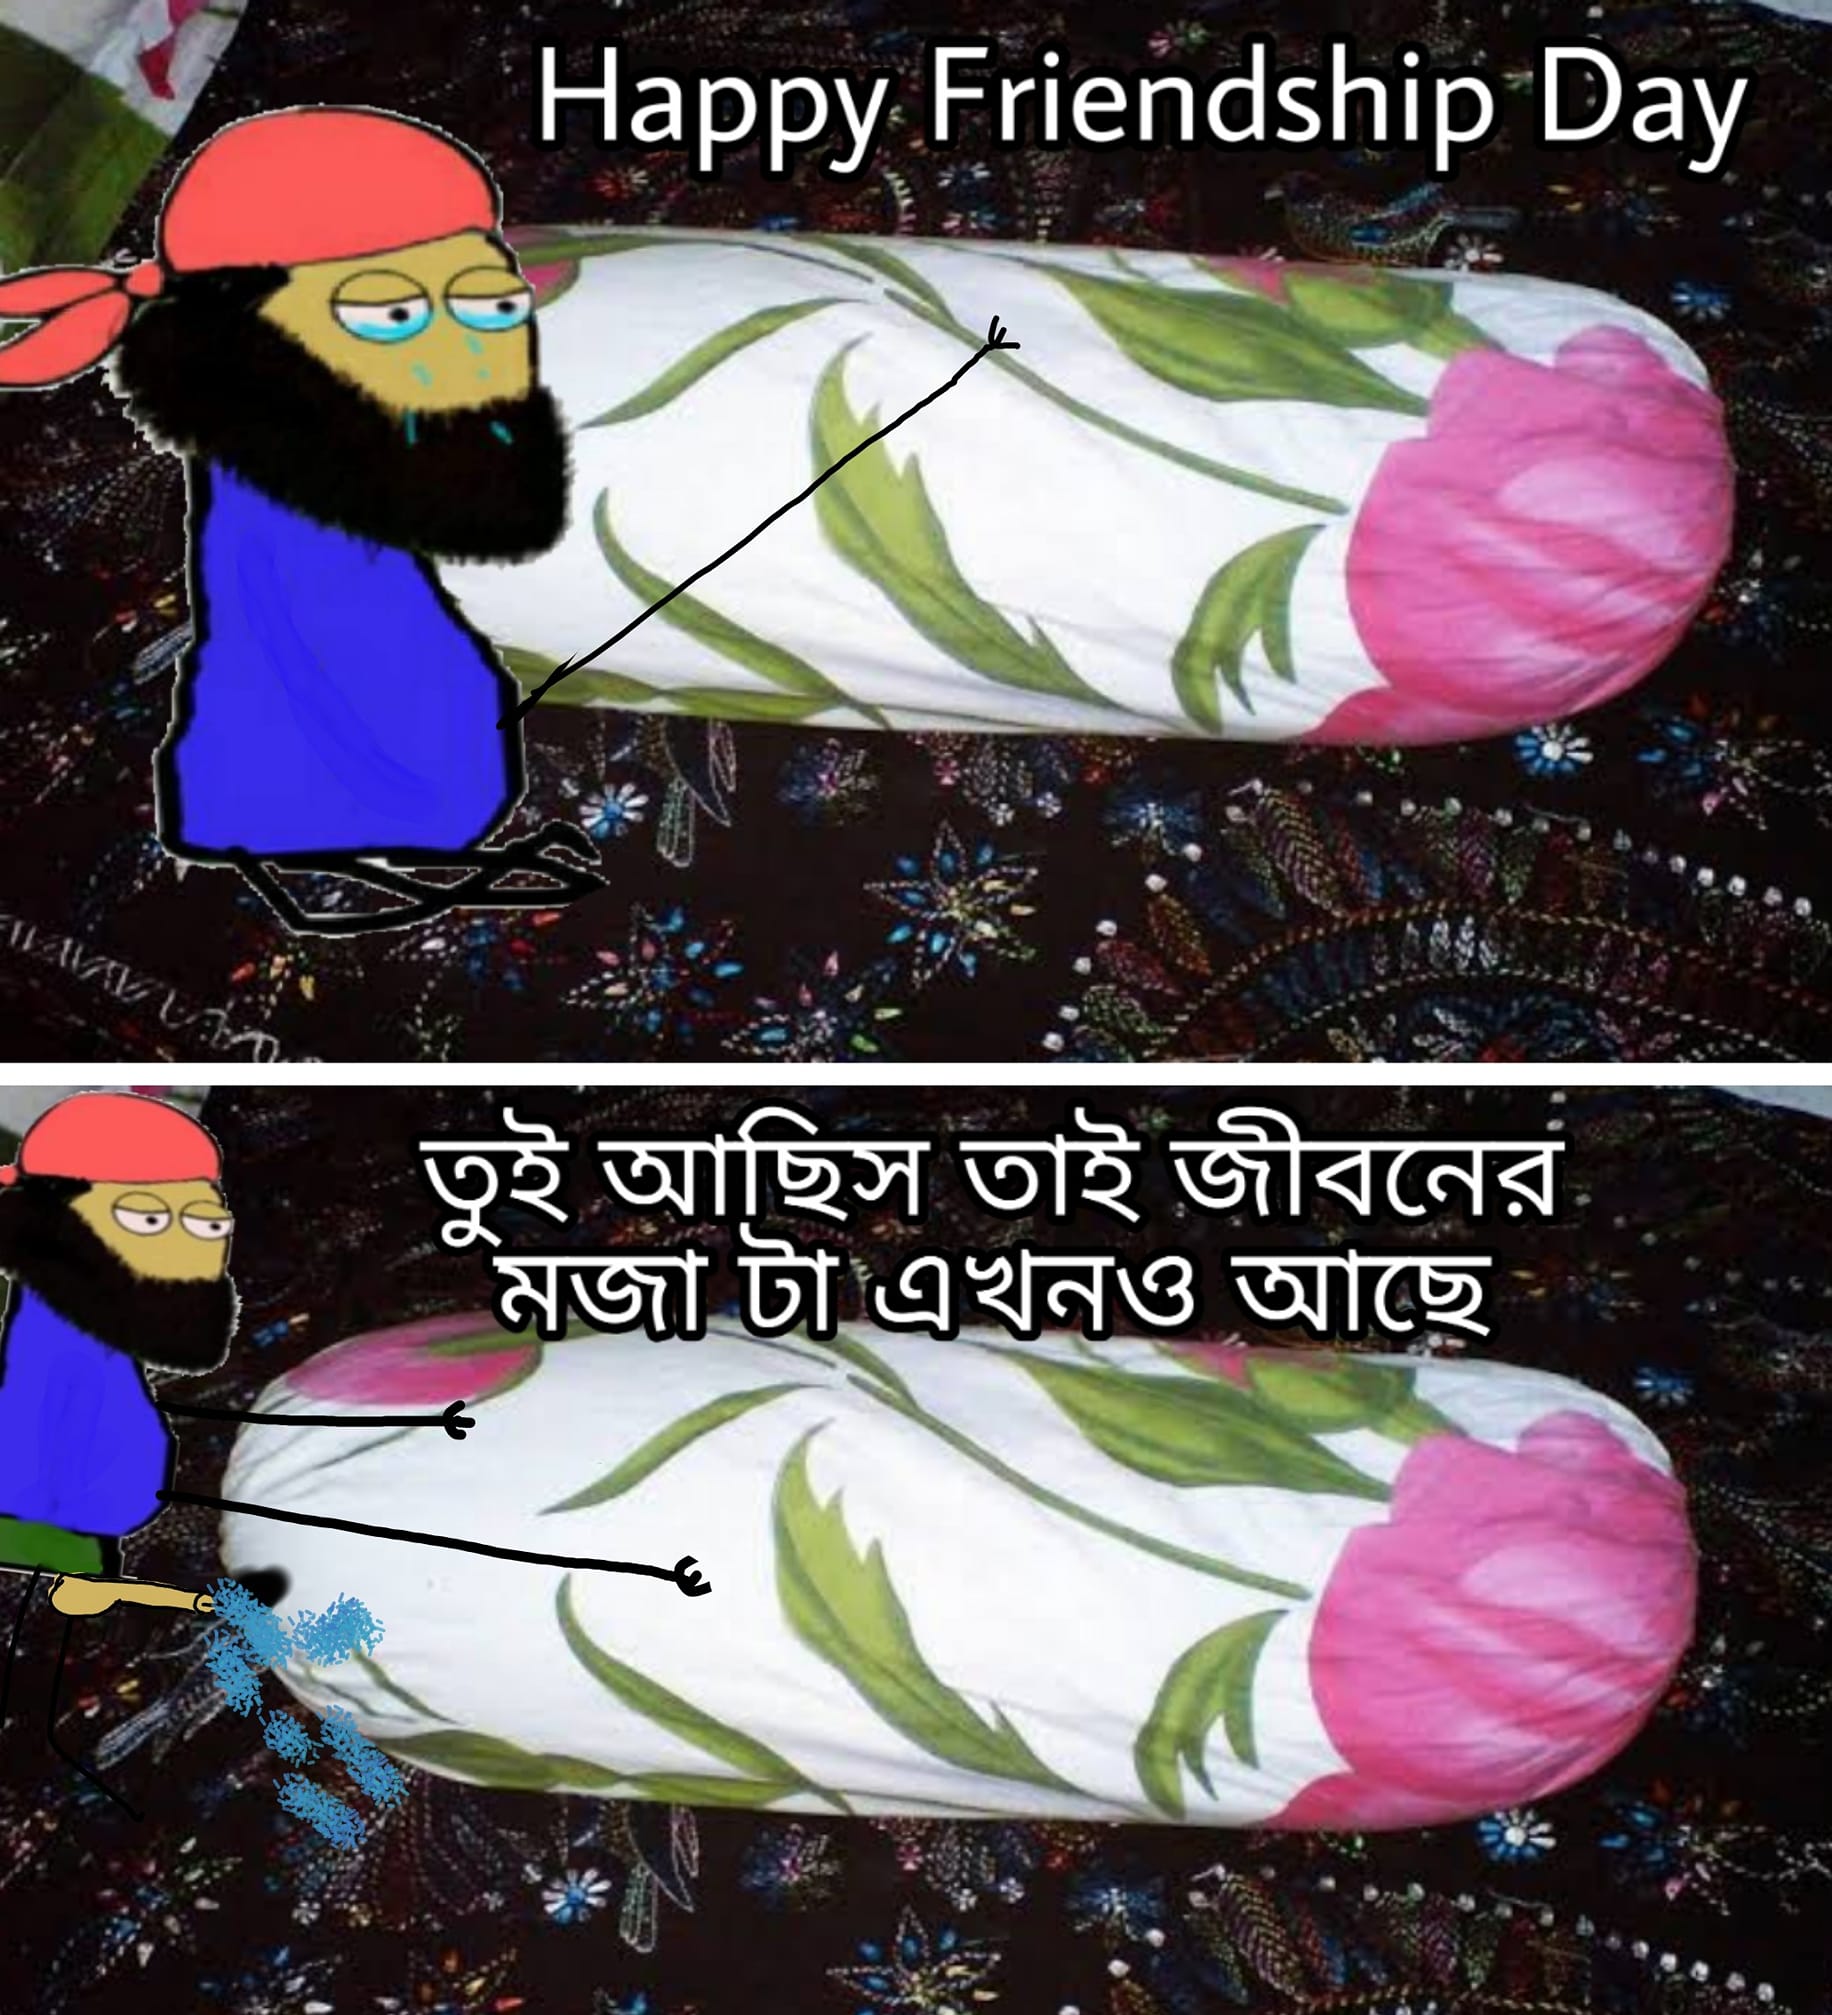
Caption: Happy Friendship Day    তুই আছিস তাই জীবনের মজা টা এখনও আছে
Label: non-hate